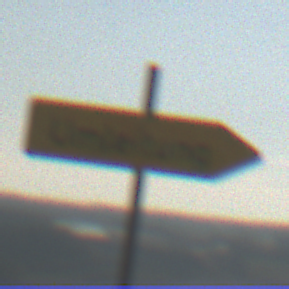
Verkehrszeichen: UmleitungswegweiserRechtsweisend
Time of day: MorningAfternoon
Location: Outdoor (Nature)
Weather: PartlyCloudy
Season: NotSpecified
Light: Natural